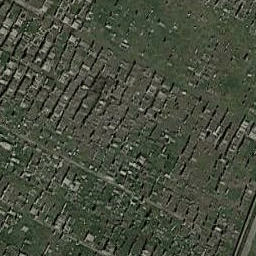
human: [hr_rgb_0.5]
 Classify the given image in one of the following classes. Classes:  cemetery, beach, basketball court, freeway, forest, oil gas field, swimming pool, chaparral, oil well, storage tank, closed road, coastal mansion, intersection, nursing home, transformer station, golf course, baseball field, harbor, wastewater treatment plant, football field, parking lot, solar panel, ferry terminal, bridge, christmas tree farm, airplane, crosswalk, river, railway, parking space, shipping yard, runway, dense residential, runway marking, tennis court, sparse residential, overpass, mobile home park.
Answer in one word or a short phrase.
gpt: cemetery